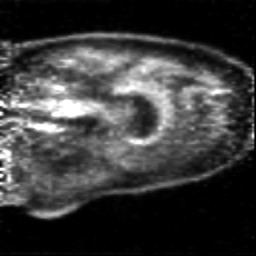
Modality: PET
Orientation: sagittal
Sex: male
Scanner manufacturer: siemens